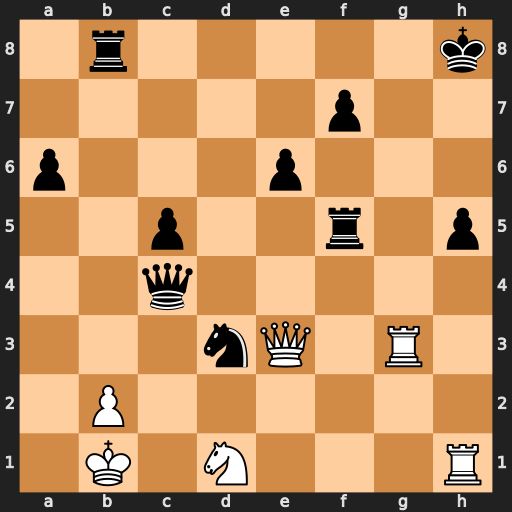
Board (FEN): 1r5k/5p2/p3p3/2p2r1p/2q5/3nQ1R1/1P6/1K1N3R
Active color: w
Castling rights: -
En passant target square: -
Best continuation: Qh6#